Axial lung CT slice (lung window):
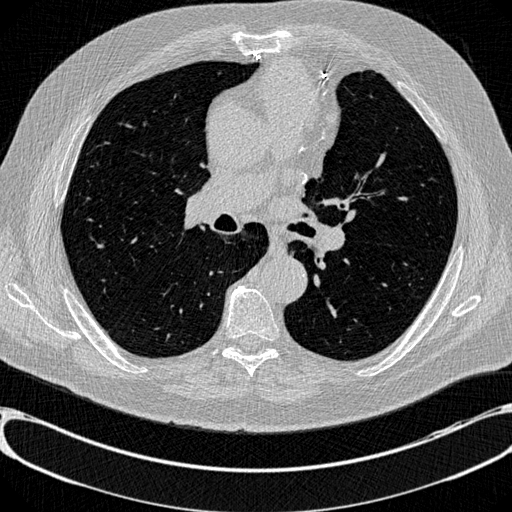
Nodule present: no